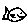
Label: fish